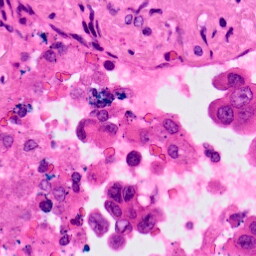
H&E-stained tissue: Lung